Field crop: maize
Growth stage: 2
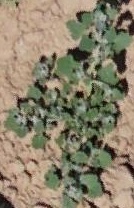
Species: chenopodium